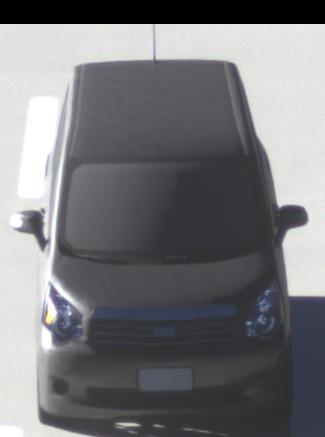
Make: Toyota
Model: Noah
Detailed model: Voxy R70G
Model produced from: 2007
Model produced until: 2013
Doors: 5
Color: gray
Road condition: wet road
Daytime: sunrise or sunset
Contrast: medium contrast